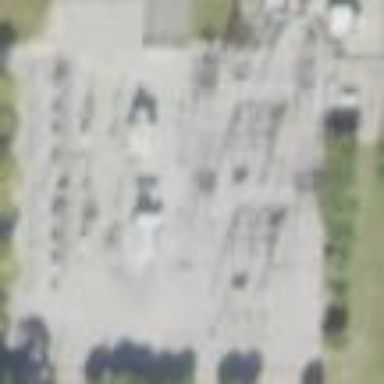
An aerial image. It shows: Outdoor distribution substation.